Aerial crown-view tile of a tropical tree (Barro Colorado Island, Panama), acquired 20250715:
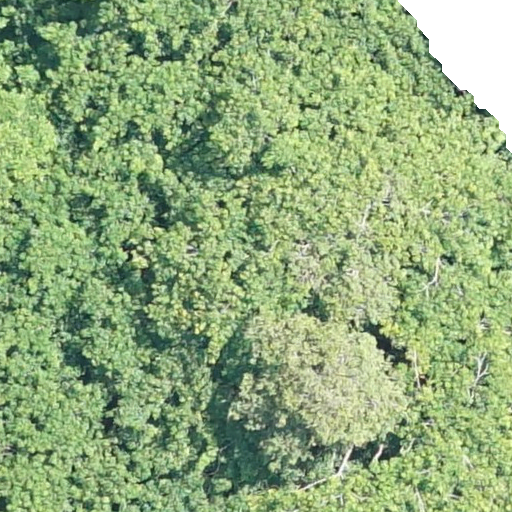
Species: Hura crepitans
GBIF accepted scientific name: Hura crepitans
Crown area: 534.819 m²